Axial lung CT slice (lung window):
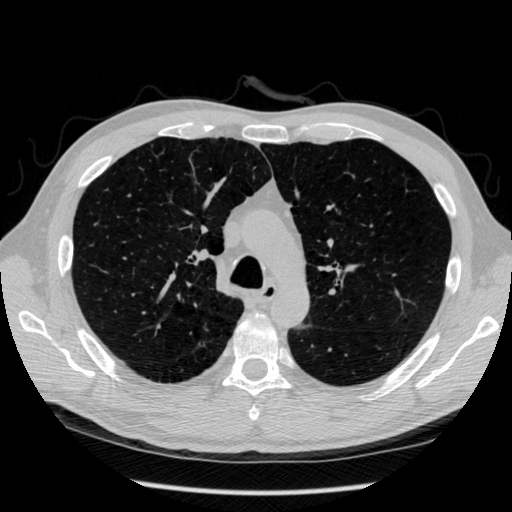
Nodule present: no